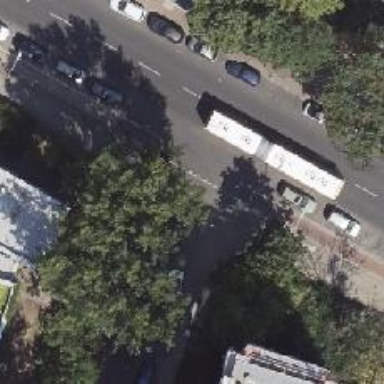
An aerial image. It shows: Residential road with asphalt surface. There is on-street parallel parking on the right lane.